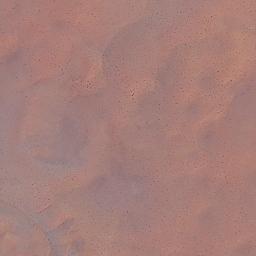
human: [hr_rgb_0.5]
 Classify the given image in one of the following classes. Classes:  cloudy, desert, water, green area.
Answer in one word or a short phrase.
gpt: desert